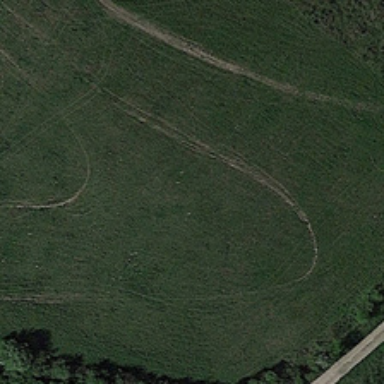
Some green trees are near a piece of green meadow .